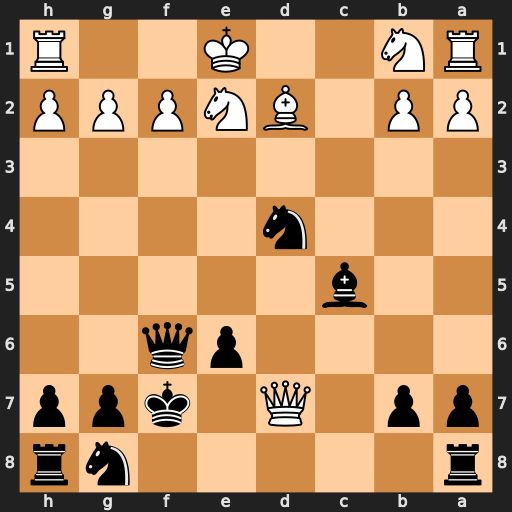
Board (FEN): r5nr/pp1Q1kpp/4pq2/2b5/3n4/8/PP1BNPPP/RN2K2R
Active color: b
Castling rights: KQ
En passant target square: -
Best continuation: Ne7 Nxd4 Bxd4